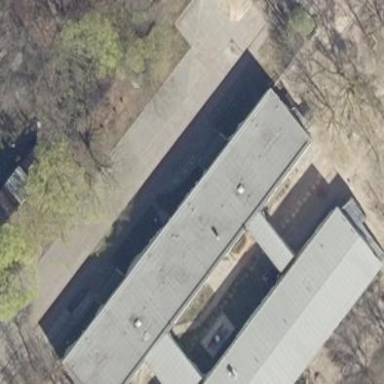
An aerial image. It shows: Part of building.